Question:
'''
[...]
// jump
float verticleMove = joyStick.Vertical;
if (verticleMove >= .1f && isGrounded)
{
body.AddForce(new Vector2(0, 10), ForceMode2D.Impulse);
FindObjectOfType<AudioManager>().Play("Jump");
isGrounded = false;
}
}
void OnCollisionEnter2D(Collision2D collision)
{
if (collision.collider.CompareTag("Enemy"))
{
TakeDamage(50);
}
if (collision.collider.CompareTag("Ground"))
{
isGrounded = true;
}
}
'''
If I jump and land on ground, and after that if I dont use jump, e.g if I'm falling off the platform I can use that jump. Why does it get stacked? I want to use my jump only when Im touching the ground. I have attached the screen shot of the code for jumping as well.
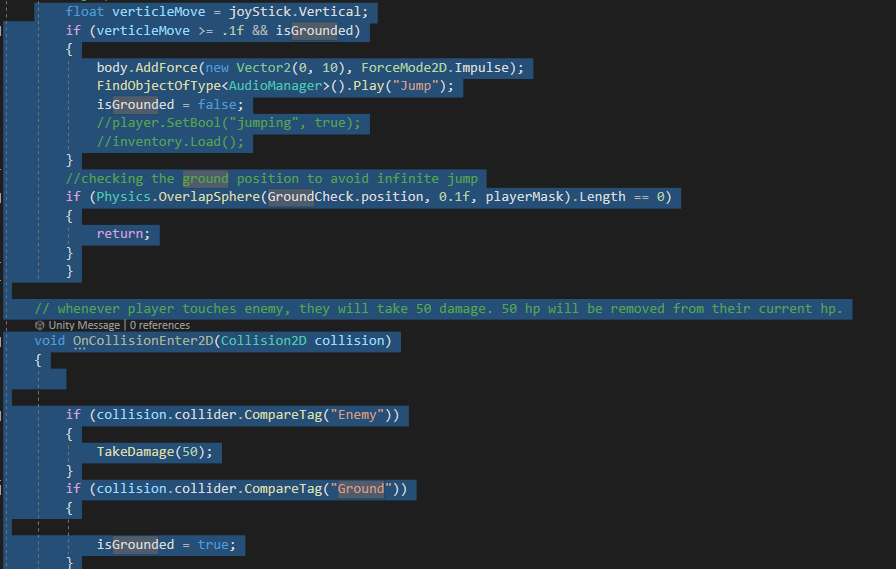
Answer: Once you enable your jumping with 'isGrounded = true;', you can use it once again. If you want to disable for example when you are falling off the platform, I would try:
'''
void OnCollisionExit2D(Collision other)
{
if (collision.collider.CompareTag("Ground"))
{
isGrounded = false;
}
}
'''
So that the jumping also gets disabled when you are not touching the ground, but not only for the case when you have jumped but for any other.